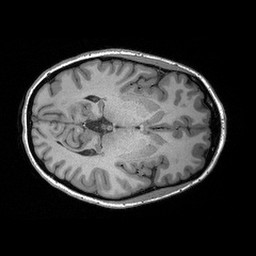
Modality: T1w
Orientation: axial
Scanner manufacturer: siemens
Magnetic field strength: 3 T
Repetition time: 2.3 s
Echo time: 0.00298 s